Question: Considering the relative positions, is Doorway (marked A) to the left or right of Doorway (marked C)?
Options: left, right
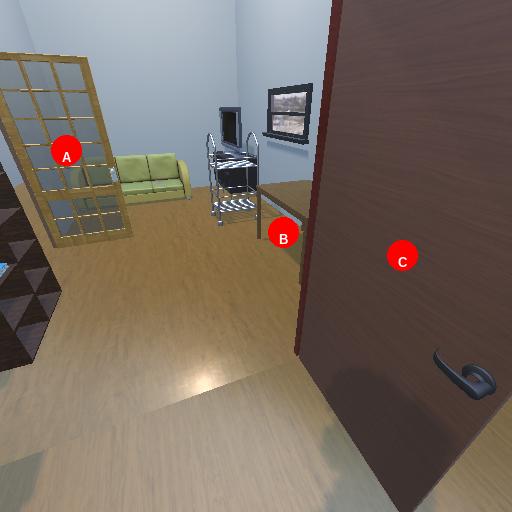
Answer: left